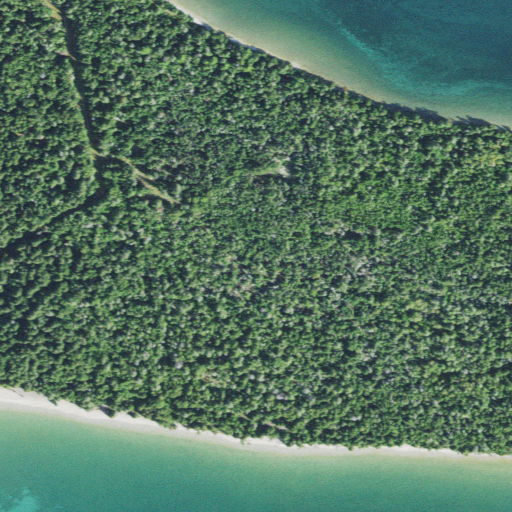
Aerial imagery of island in Michigan named Boot Island containing evergreen forest, open water, barren land, woody wetlands, herbaceous wetlands, and grassland